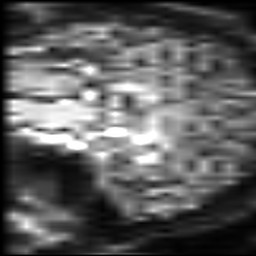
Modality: inplaneT2
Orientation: sagittal